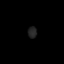
Tissue: lung
Cell type: Endothelial cells
Senescence score: 0.7329
Nuclear area (px): 99
Mean DAPI intensity: 35.333